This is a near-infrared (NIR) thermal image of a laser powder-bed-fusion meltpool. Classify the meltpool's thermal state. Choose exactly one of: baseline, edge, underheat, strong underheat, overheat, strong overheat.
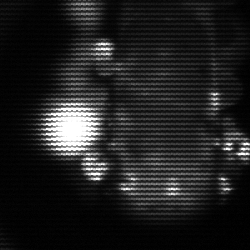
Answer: strong underheat